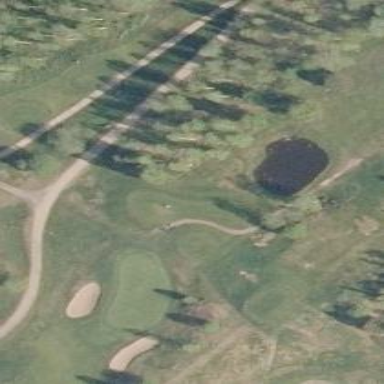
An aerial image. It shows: Path for both roads and golfers.